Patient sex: M
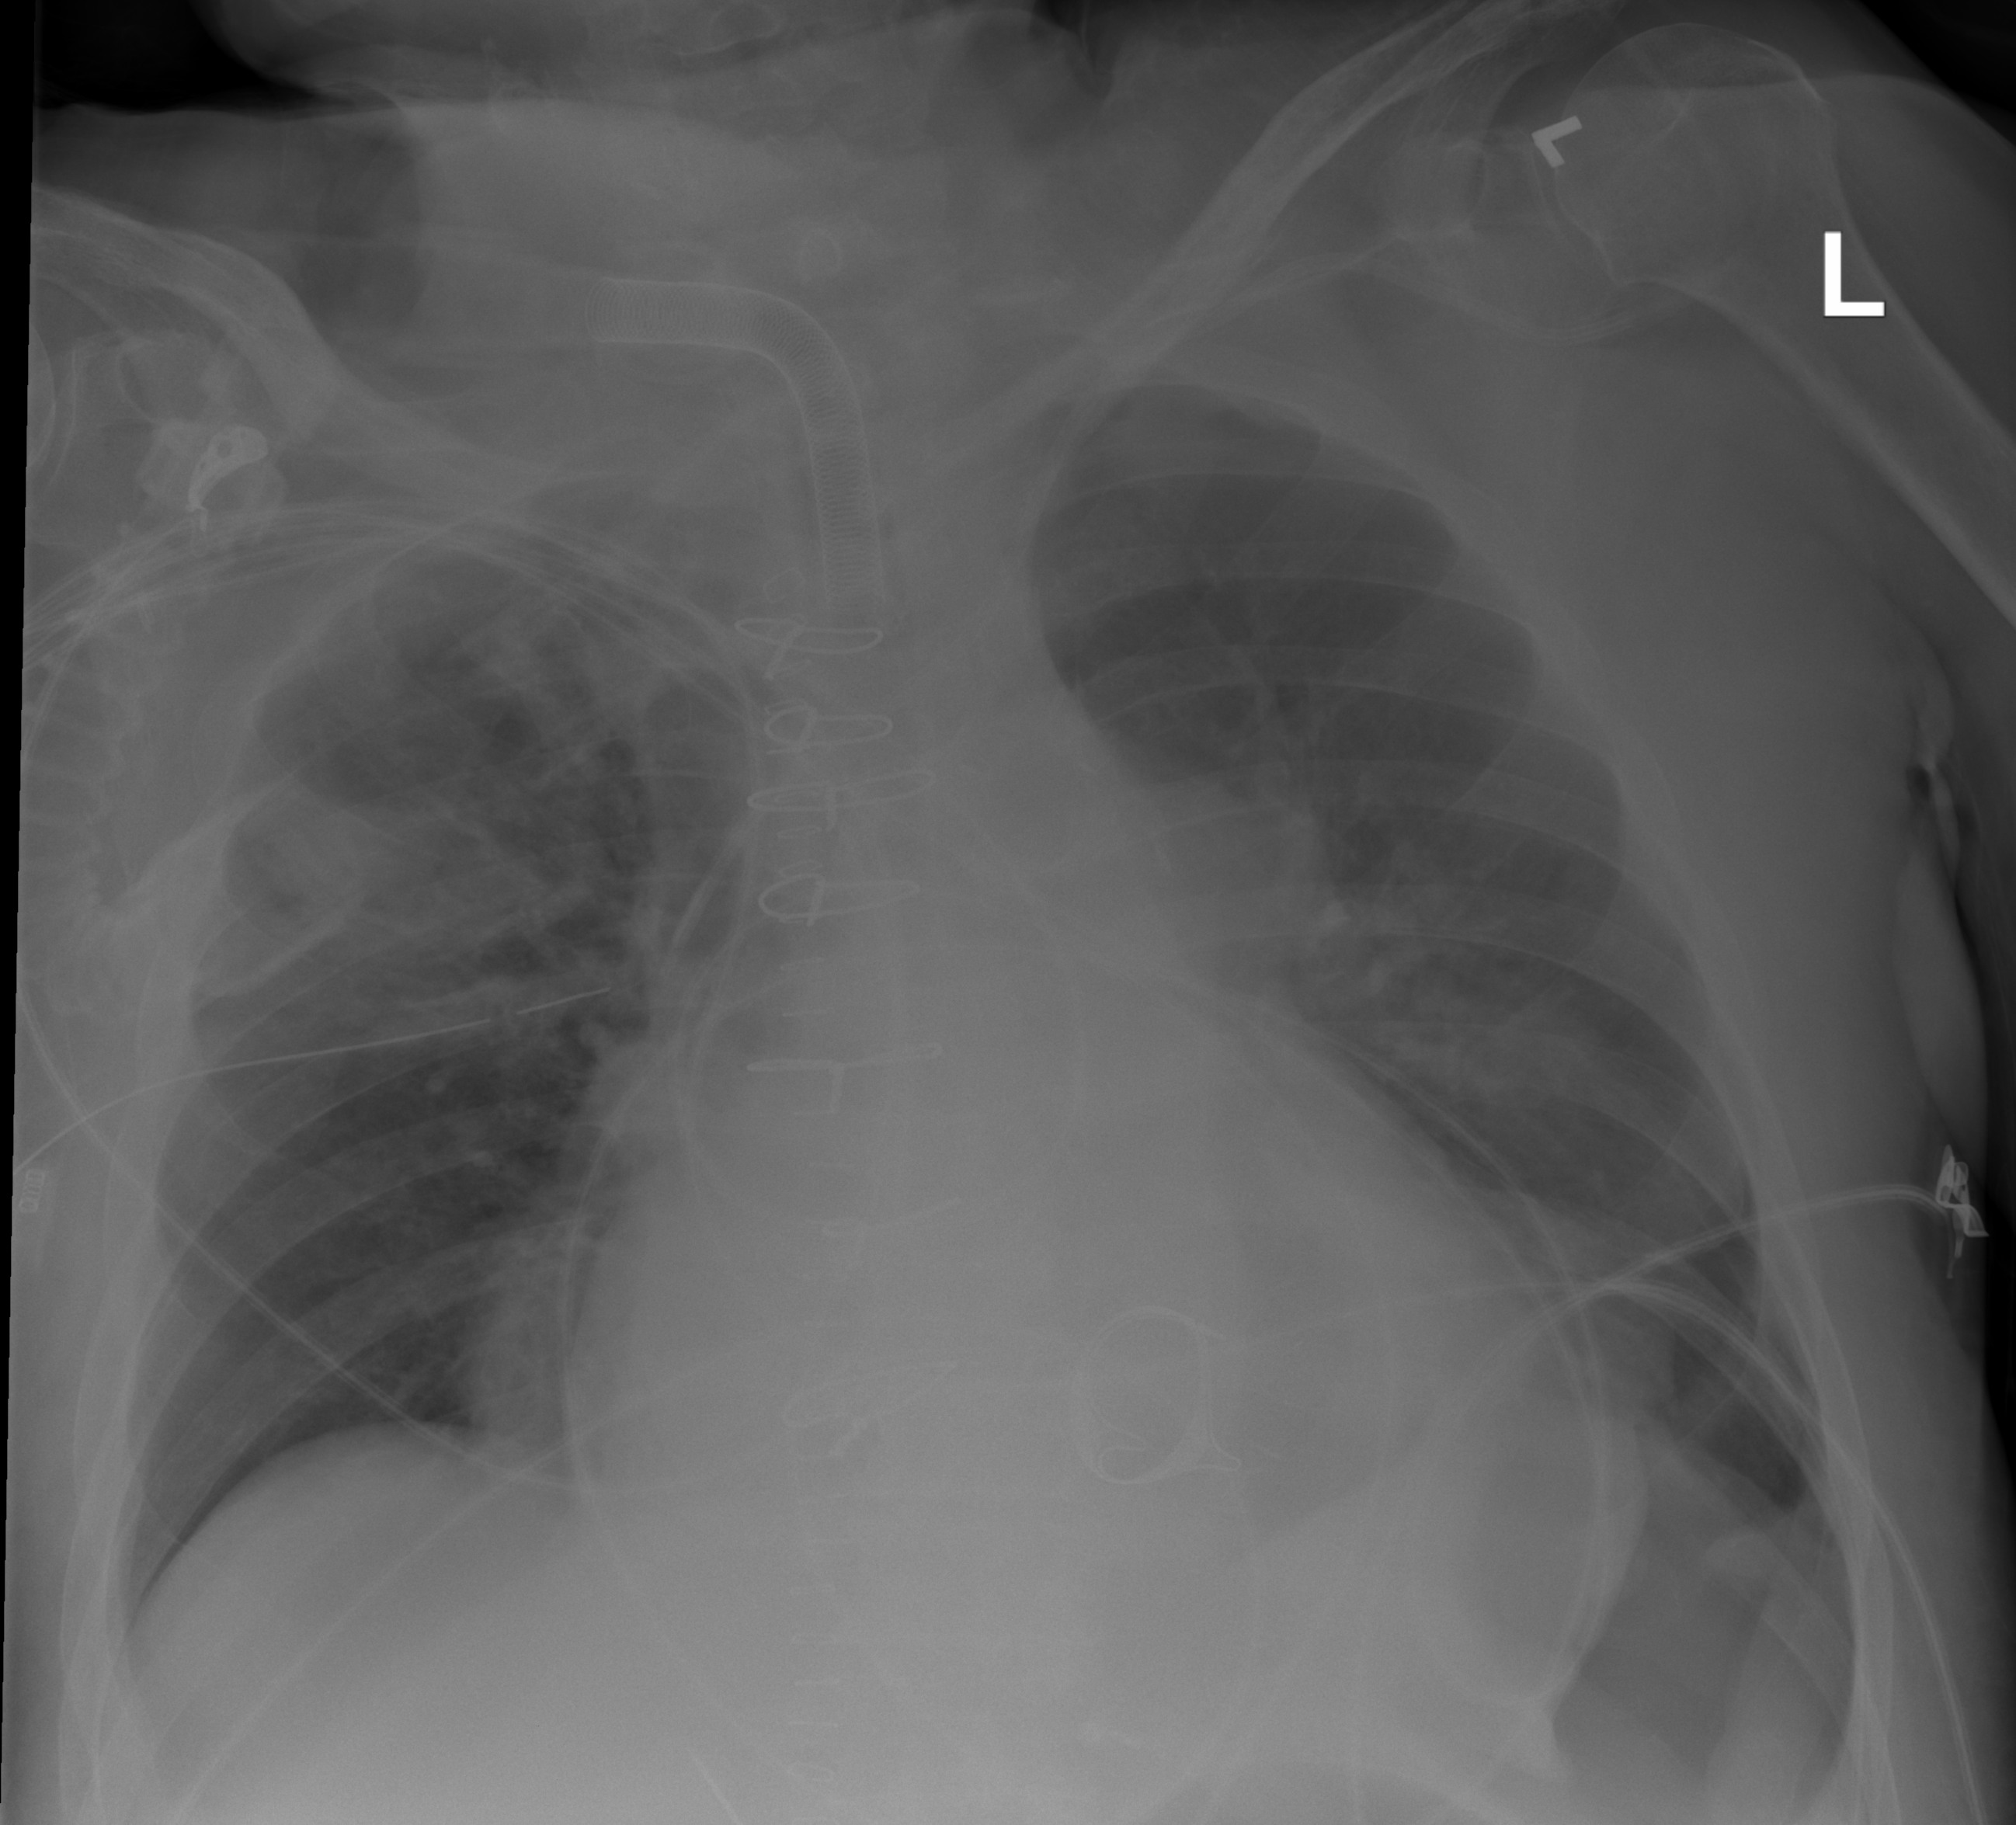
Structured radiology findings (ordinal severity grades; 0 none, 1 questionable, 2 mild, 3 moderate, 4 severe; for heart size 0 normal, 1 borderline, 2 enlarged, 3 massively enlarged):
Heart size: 2
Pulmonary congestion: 0
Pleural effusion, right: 0
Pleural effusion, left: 1
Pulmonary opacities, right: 0
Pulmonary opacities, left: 0
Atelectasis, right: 2
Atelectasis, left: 2